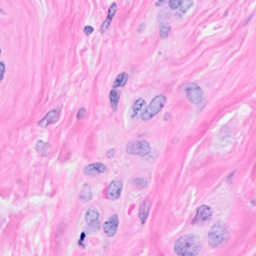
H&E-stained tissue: Breast